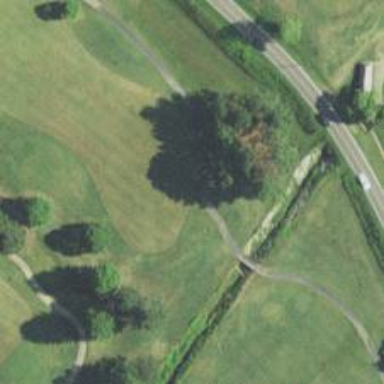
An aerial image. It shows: Path for both roads and golfers.